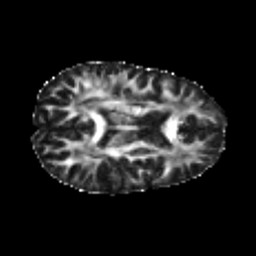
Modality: FA
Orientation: axial
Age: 25
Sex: female
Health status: healthy
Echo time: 0.074 s